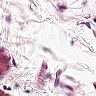
Metastatic tissue present: no